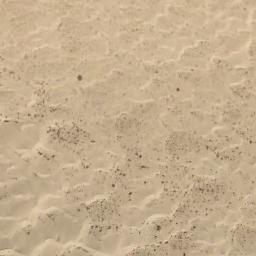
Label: desert